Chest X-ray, AP view. Patient: 54 years old, sex F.
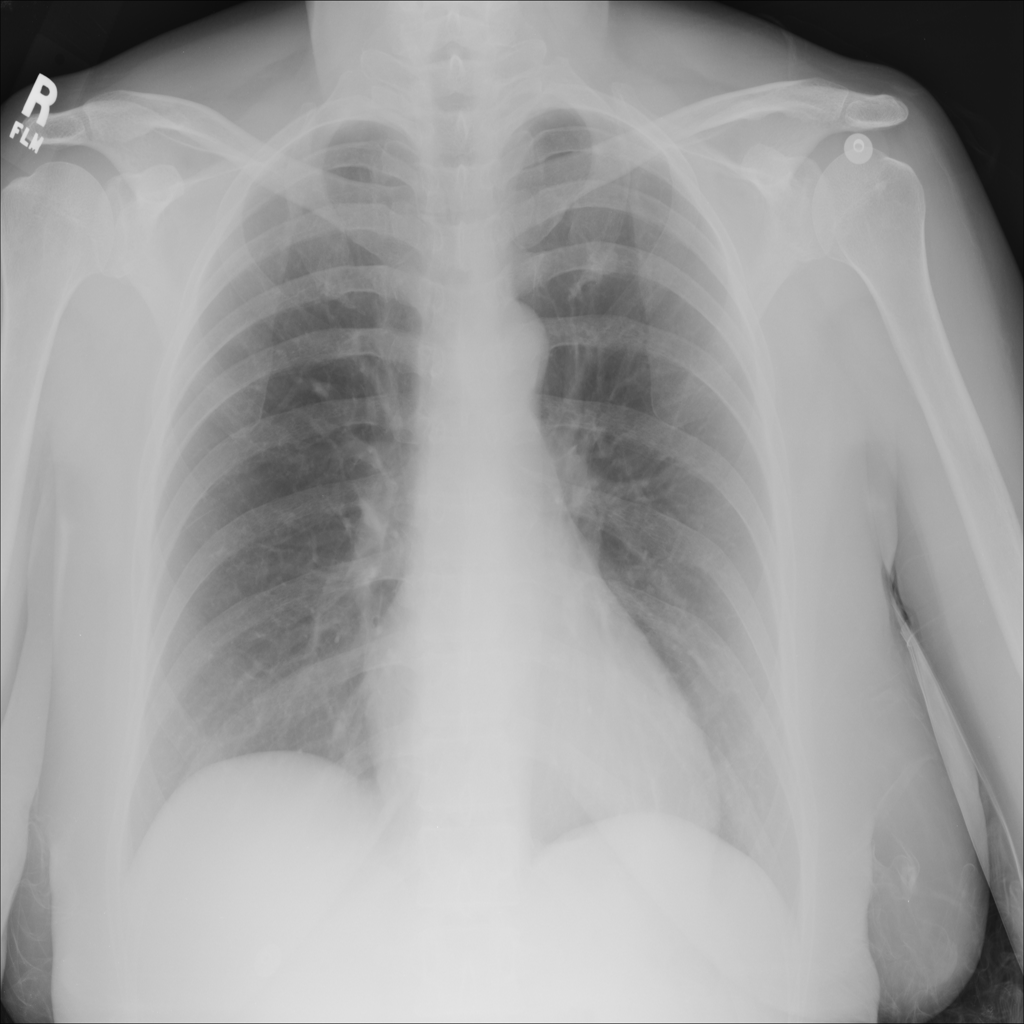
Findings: No Finding